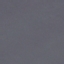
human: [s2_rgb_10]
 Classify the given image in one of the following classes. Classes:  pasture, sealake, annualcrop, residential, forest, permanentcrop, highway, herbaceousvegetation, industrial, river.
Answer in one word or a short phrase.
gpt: SeaLake